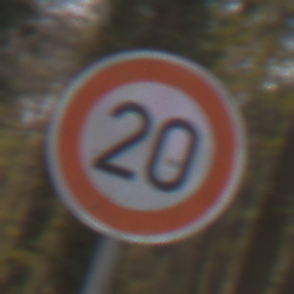
Verkehrszeichen: Geschwindigkeit20
Umgebung: Outdoor, Nature
Tageszeit: MorningAfternoon
Wetter: Overcast
Licht: Natural
Jahreszeit: Autumn
Kontrast: LowContrast